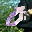
Label: 0